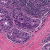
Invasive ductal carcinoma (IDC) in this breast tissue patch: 0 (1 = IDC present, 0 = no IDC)